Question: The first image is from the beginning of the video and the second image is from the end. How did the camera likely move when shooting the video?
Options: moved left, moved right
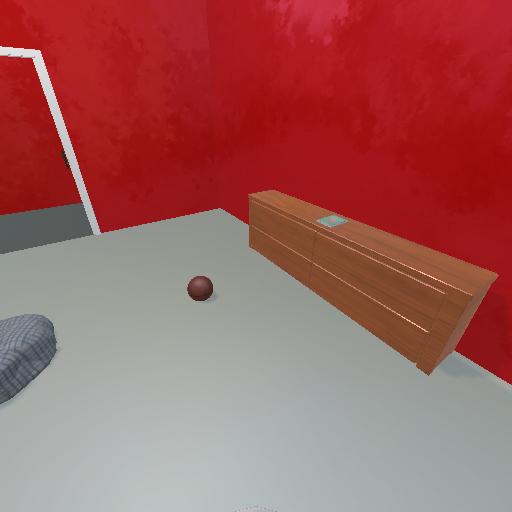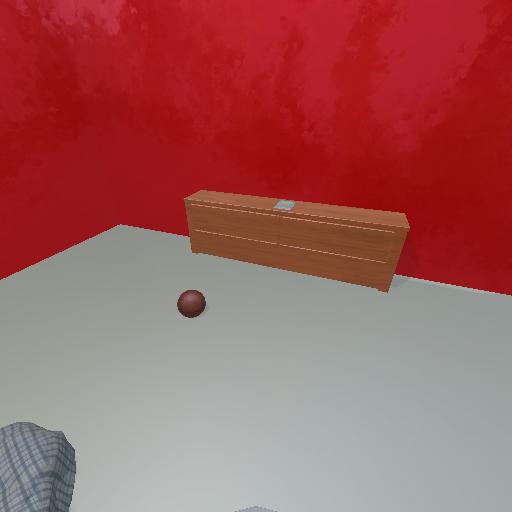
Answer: moved left